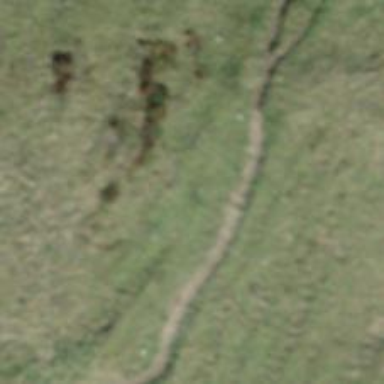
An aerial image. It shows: Path.